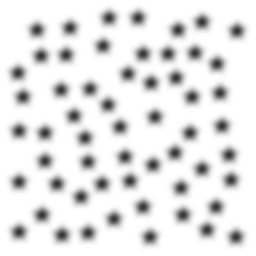
Squares: 0
Triangles: 0
Stars: 57
Total shapes: 57